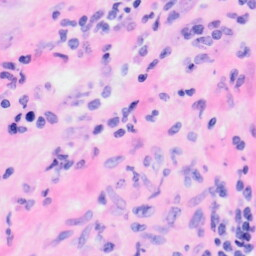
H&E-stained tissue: Kidney